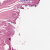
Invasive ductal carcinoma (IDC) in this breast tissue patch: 0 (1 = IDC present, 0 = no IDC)